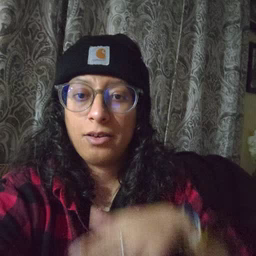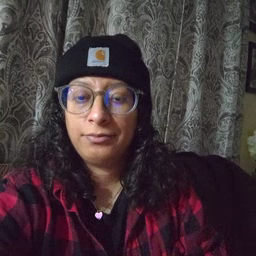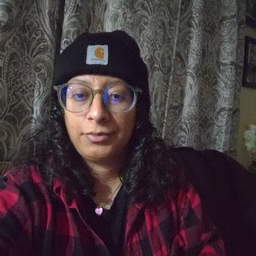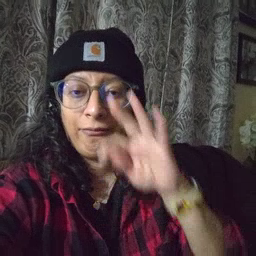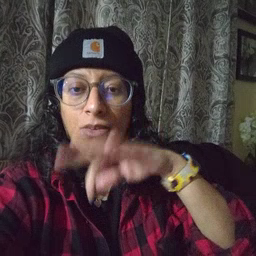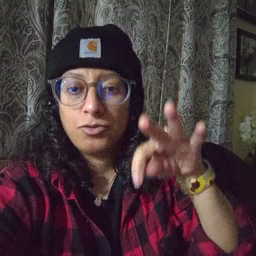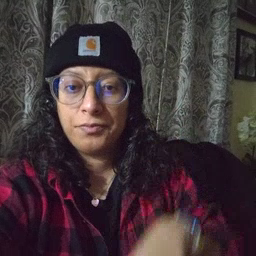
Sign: frenchfries